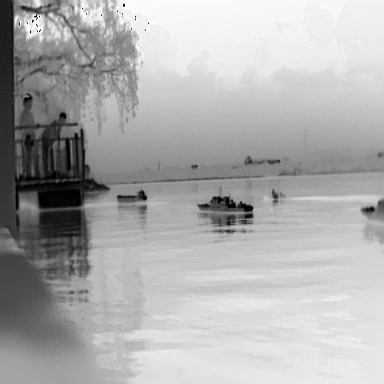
There is a warship in the infrared image.